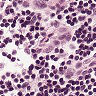
Metastatic tissue present: no